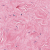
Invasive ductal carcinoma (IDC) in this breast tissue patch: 0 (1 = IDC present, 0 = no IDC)